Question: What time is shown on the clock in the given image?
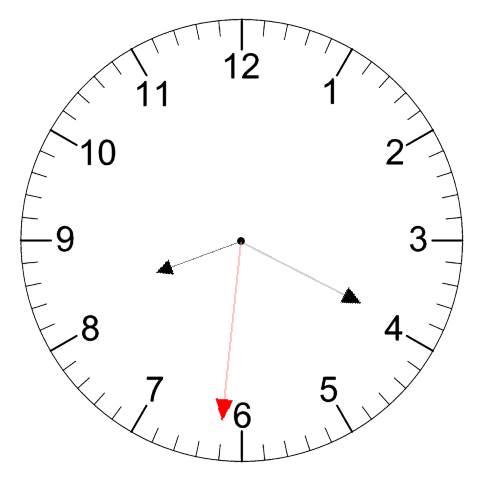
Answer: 08:19:31